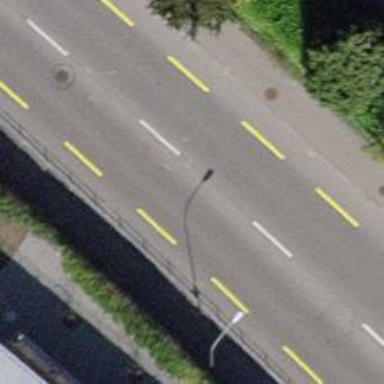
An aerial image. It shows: Kerb serving as barrier.